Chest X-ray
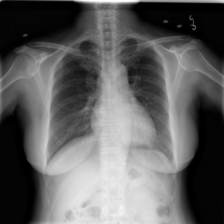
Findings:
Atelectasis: negative
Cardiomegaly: negative
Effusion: negative
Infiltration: negative
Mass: negative
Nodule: negative
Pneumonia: negative
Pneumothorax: negative
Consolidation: negative
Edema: negative
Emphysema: negative
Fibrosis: negative
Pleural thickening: negative
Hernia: negative